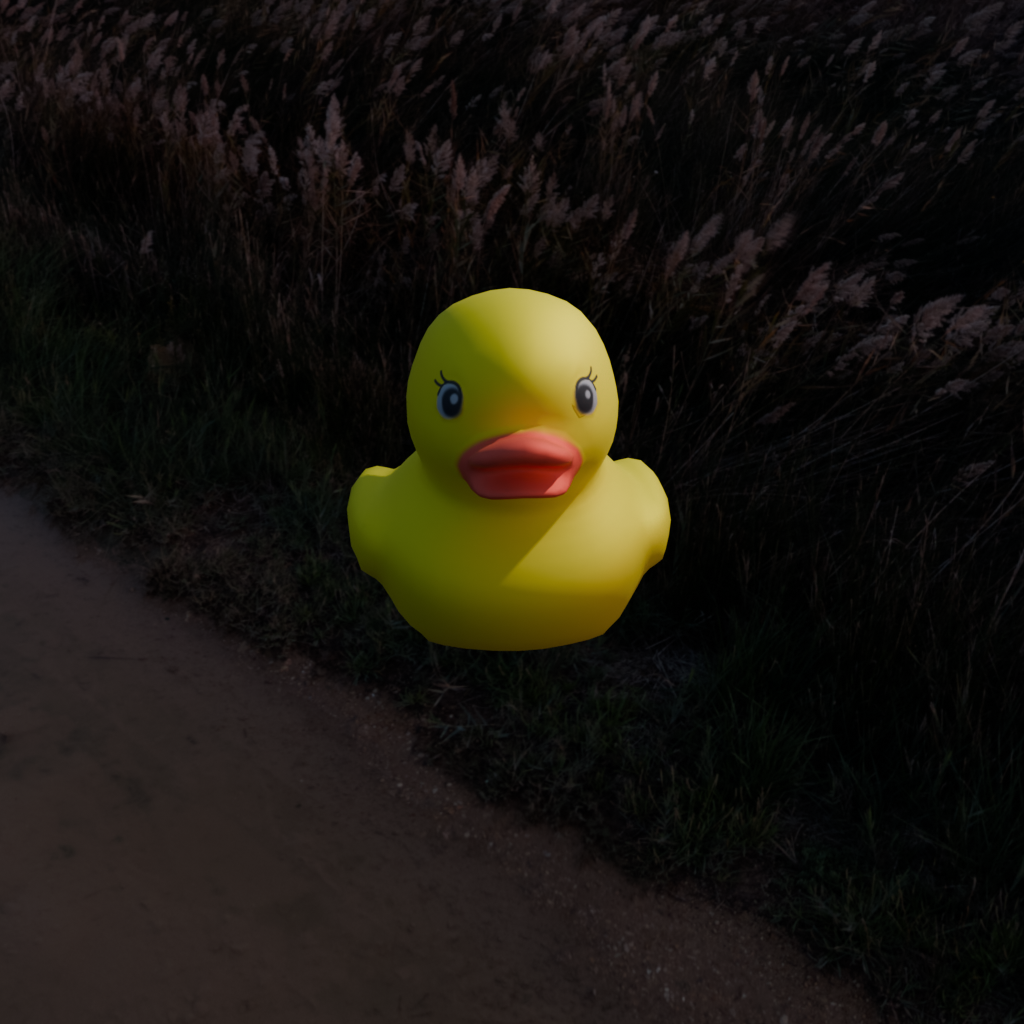
an image of a yellow rubber duck seen from <front> in a muddy path at sunset with fields on both sides.